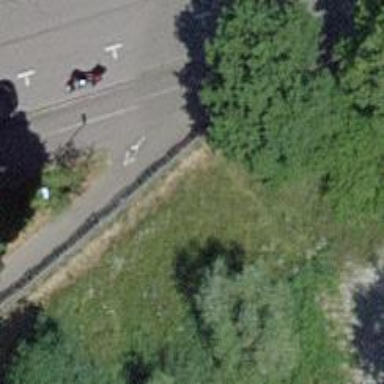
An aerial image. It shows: Bollard.